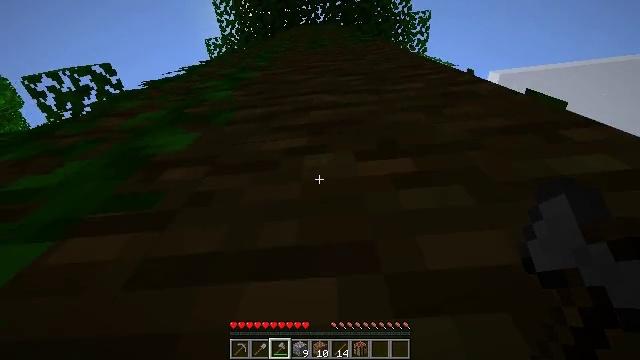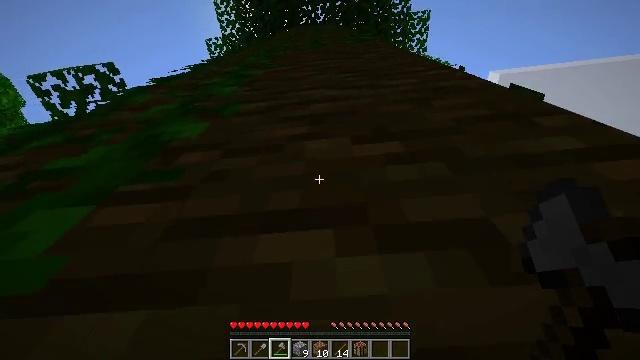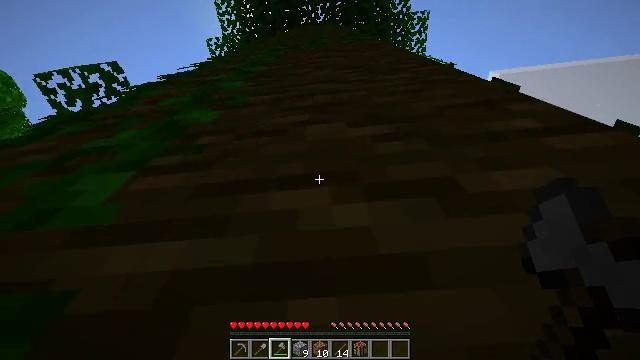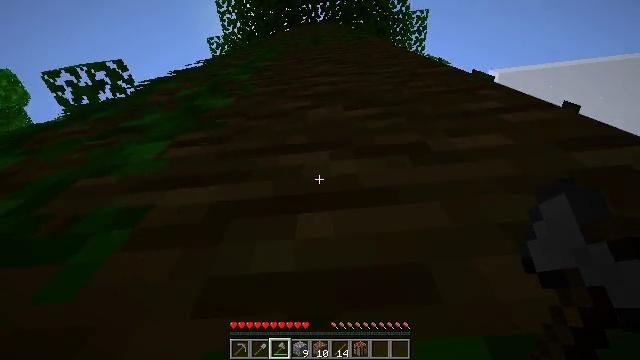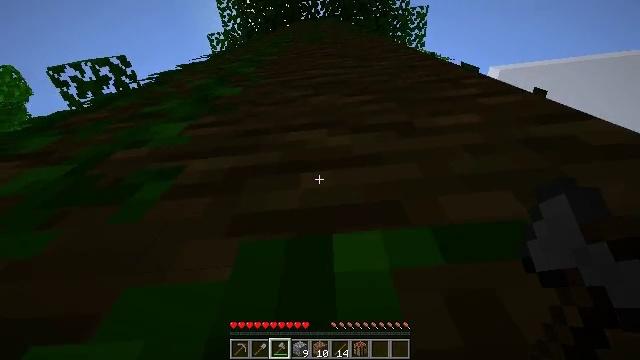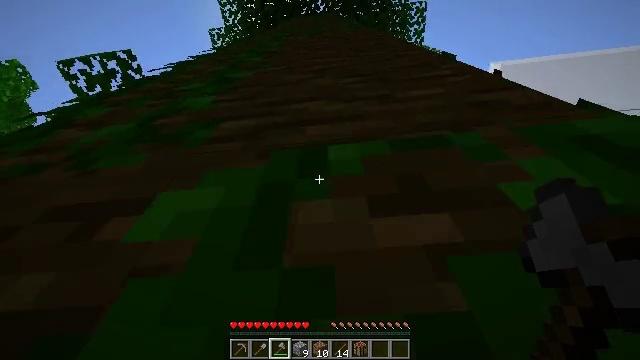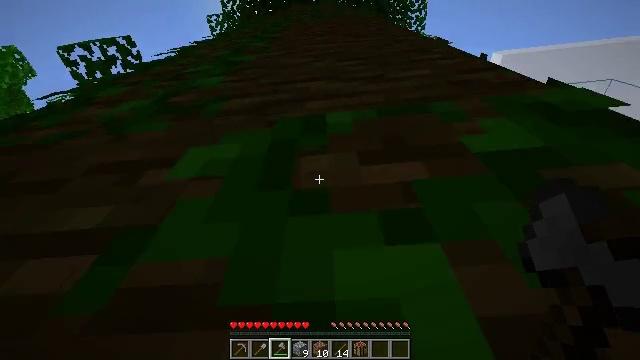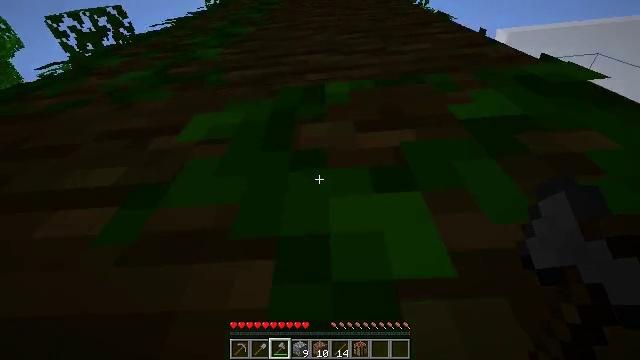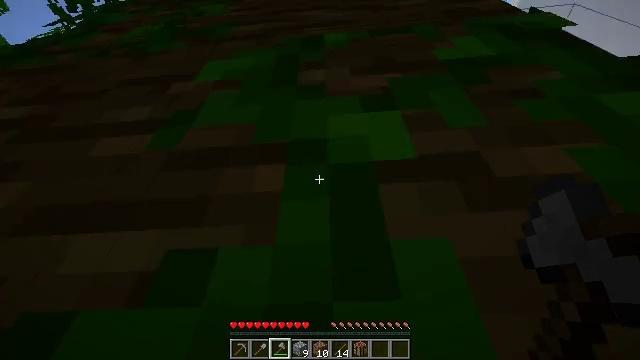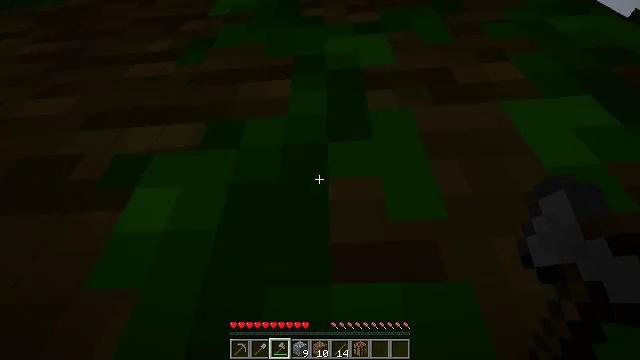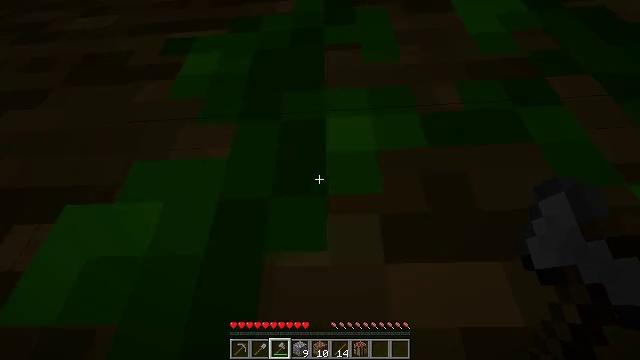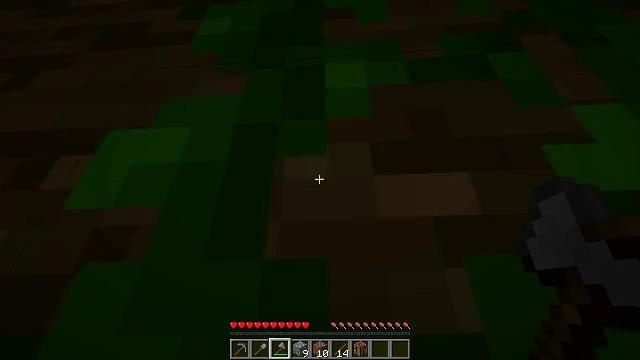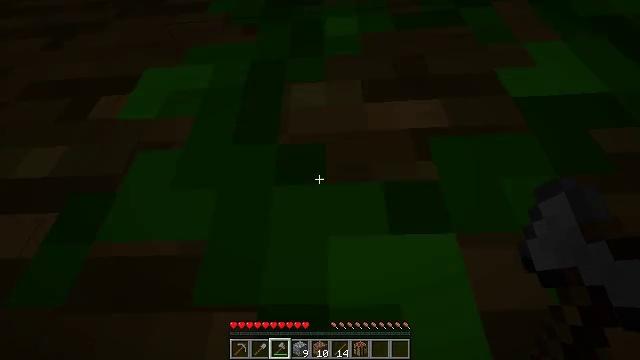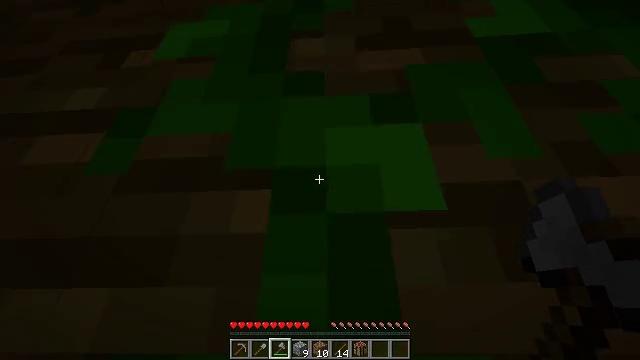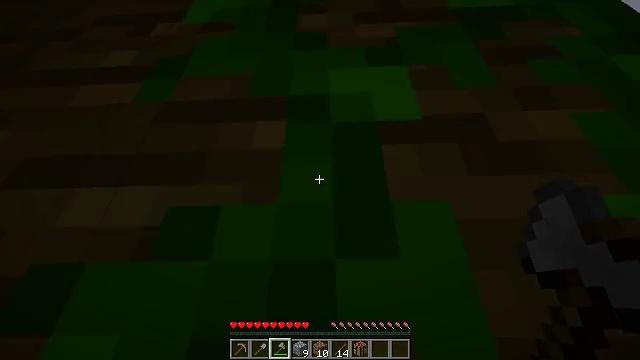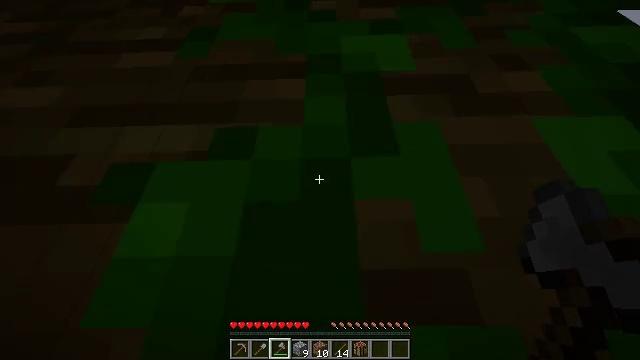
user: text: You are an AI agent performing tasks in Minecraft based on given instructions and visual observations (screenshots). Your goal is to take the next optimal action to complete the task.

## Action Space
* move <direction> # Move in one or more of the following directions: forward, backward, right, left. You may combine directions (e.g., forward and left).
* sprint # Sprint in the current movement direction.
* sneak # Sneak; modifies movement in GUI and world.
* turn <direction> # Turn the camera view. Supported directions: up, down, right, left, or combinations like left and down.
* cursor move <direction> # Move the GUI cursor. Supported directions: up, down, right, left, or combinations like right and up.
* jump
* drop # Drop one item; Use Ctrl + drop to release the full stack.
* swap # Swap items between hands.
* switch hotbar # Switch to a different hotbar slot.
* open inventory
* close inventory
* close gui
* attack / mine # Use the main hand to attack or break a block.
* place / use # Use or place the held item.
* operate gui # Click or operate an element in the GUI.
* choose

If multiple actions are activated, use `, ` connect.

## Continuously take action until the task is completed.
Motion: motion action
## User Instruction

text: Remove and gather vines.
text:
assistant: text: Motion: no_op
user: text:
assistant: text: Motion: no_op
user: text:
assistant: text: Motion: no_op
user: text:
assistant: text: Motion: no_op
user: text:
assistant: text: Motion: no_op
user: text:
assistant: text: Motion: turn down
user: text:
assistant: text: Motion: turn down
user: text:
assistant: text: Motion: turn down
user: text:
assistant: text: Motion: turn down
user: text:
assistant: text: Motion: turn down
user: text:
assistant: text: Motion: no_op
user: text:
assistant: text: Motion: no_op
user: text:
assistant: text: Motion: no_op
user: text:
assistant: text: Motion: move left, turn right and up
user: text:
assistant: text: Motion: move left, turn up
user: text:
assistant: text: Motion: move back and move left, turn right and up
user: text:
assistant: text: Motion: move back and move left, turn right and up
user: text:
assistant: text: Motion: move back and move left, turn right and up
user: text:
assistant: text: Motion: move back and move left, turn right and up
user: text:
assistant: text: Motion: move back, turn right and up
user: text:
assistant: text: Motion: move back, turn right and up
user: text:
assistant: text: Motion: move back
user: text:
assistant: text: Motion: move back
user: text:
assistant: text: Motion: move back, turn right and down
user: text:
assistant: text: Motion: move back, turn right and down
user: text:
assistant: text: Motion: move back, turn right and down
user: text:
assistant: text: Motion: move back, turn right and down
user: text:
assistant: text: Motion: move back
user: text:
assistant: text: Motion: move back
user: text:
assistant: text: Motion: move back